Question: I am new in CSS.I have a Table Like this
'''
<table id="datatable">
<tbody>
<tr>
<td><strong>2013</strong></td>
<td>&nbsp;</td>
<td><strong>144</strong></td>
</tr>
<tr>
<td><strong>2012</strong></td>
<td>&nbsp;</td>
<td><strong>159</strong></td>
</tr>
<tr>
<td><strong>2011</strong></td>
<td>&nbsp;</td>
<td><strong>147</strong></td>
</tr>
<tr>
<td><strong>2010</strong></td>
<td>&nbsp;</td>
<td><strong>137</strong></td>
</tr>
<tr>
<td><strong>2009</strong></td>
<td>&nbsp;</td>
<td><strong>303</strong></td>
</tr>
'''
And I need to style this table as shown below.I have tried something but I can't able to style like that

I just tried
'''
.datatable td {
border-bottom: 1px solid black;
}
'''
Based on the image below,I need first td border as green and others are black.
Can any one help?Thanks in advance for help.
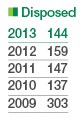
Answer: In your code, 'datatable' is an 'ID' not a 'class'. Update your CSS like below.
'''
#datatable tr:first-child td{
border-bottom:1px solid green;
}
#datatable tr td{
border-bottom:1px solid black;
}
#datatable
{
border-collapse:collapse;
}
'''
<URL>